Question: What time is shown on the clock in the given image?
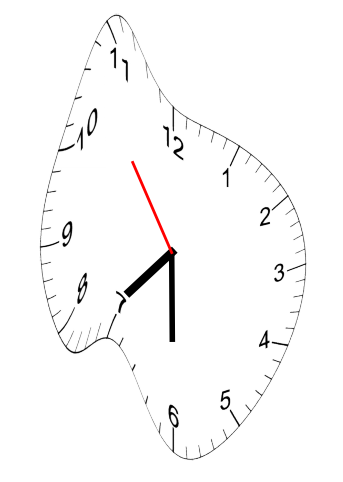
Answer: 07:29:54